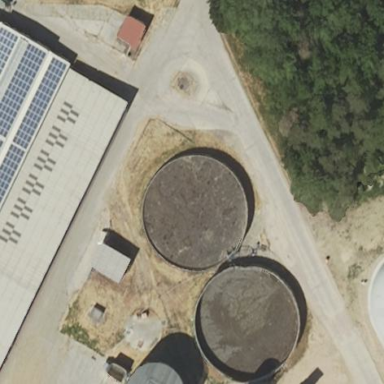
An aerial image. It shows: Sewage reservoir.